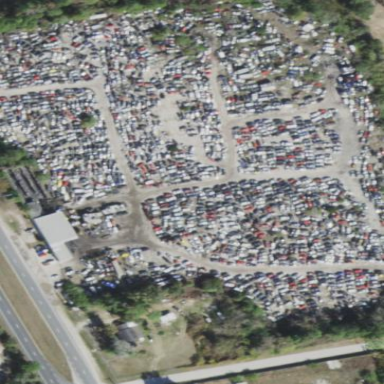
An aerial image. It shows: Industrial area designated as scrap yard.